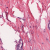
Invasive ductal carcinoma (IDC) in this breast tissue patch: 1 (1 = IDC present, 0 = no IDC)